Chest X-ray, PA view. Patient: 71 years old, sex M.
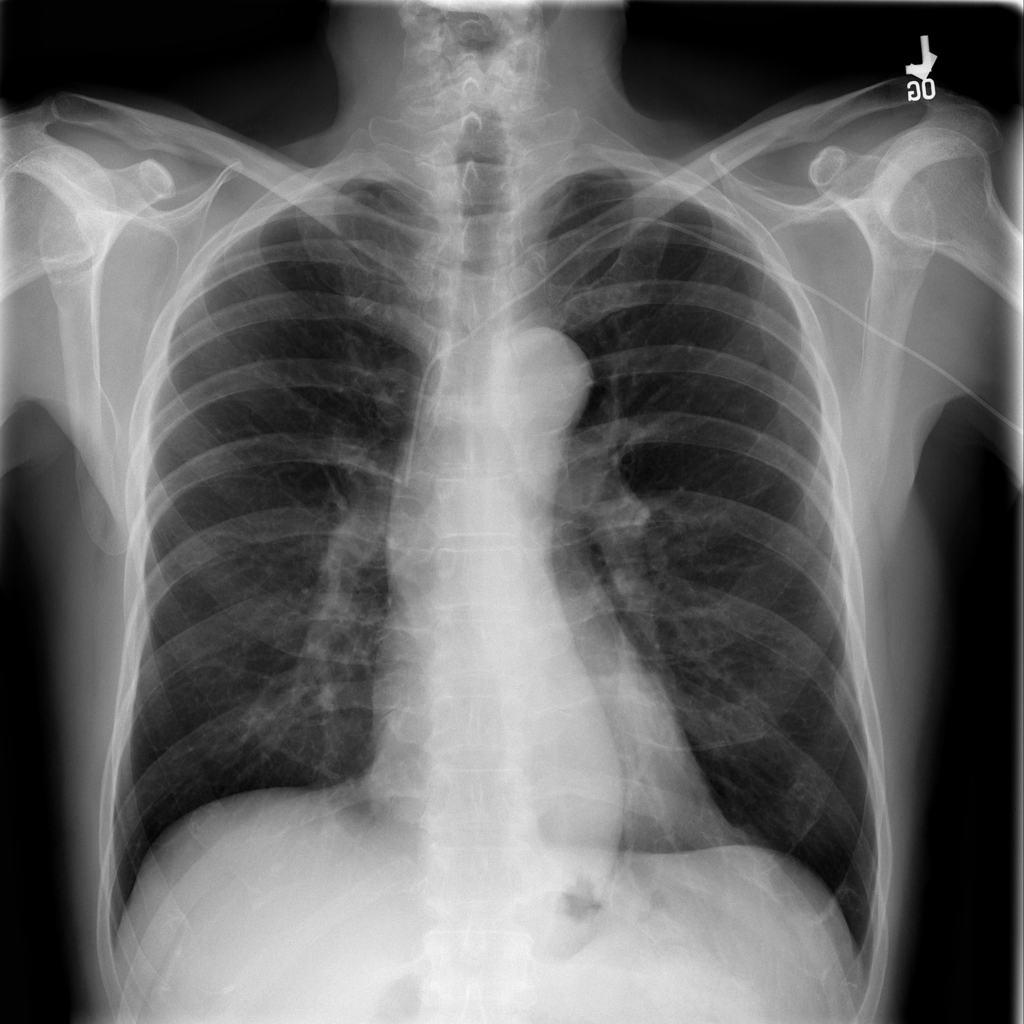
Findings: No Finding